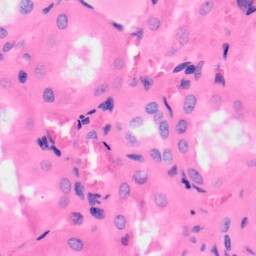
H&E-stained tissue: Kidney